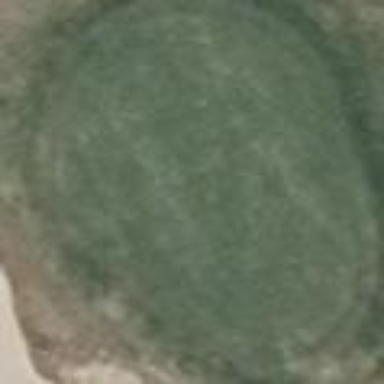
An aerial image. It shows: Golf green.